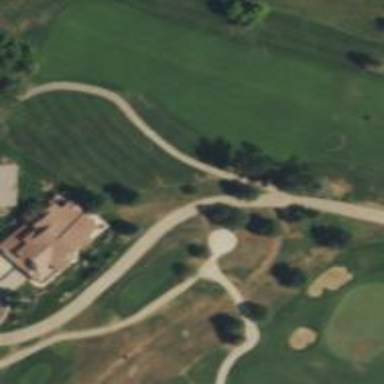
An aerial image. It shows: Service road designated as golf cart path.